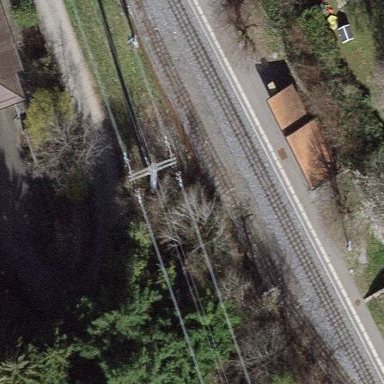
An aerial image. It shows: Platform for public transport and railway.